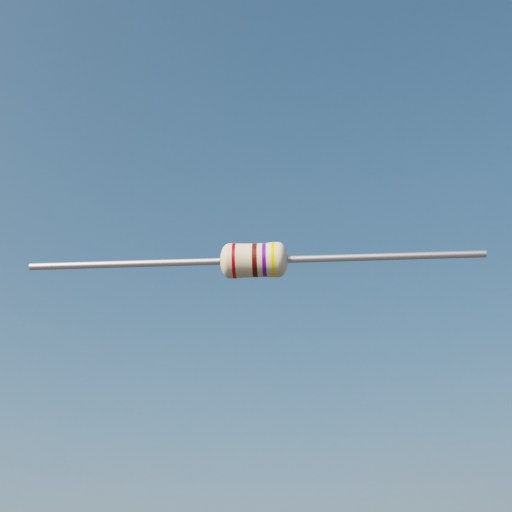
Resistor colour bands (in order): red, brown, violet, yellow